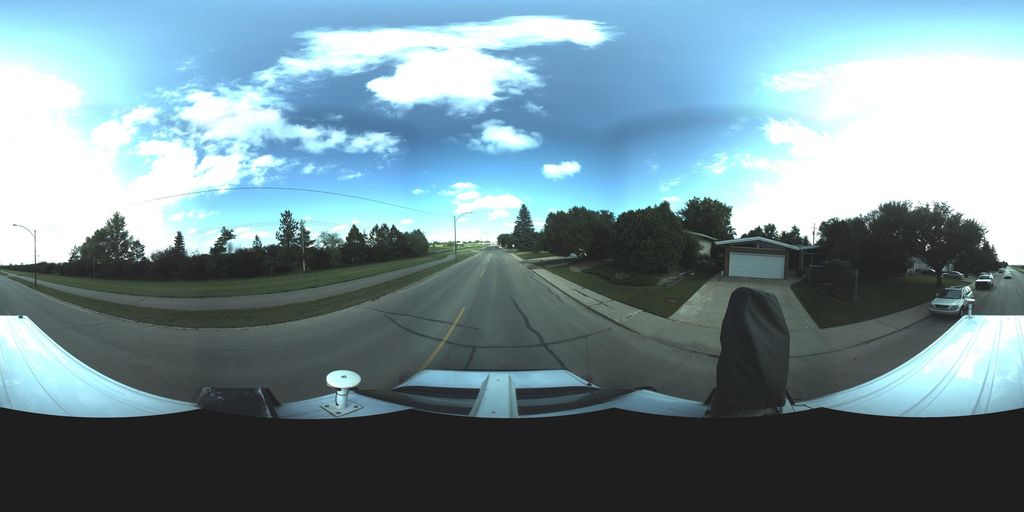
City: saskatoon